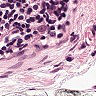
Metastatic tissue present: no